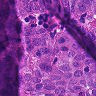
Metastatic tissue present: yes